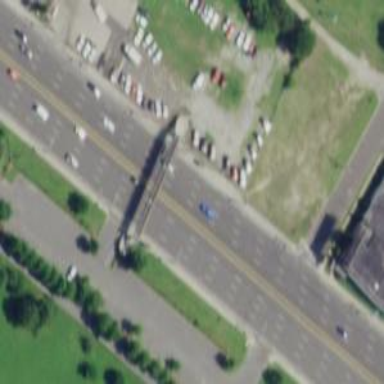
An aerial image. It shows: Footway bridge.